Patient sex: M
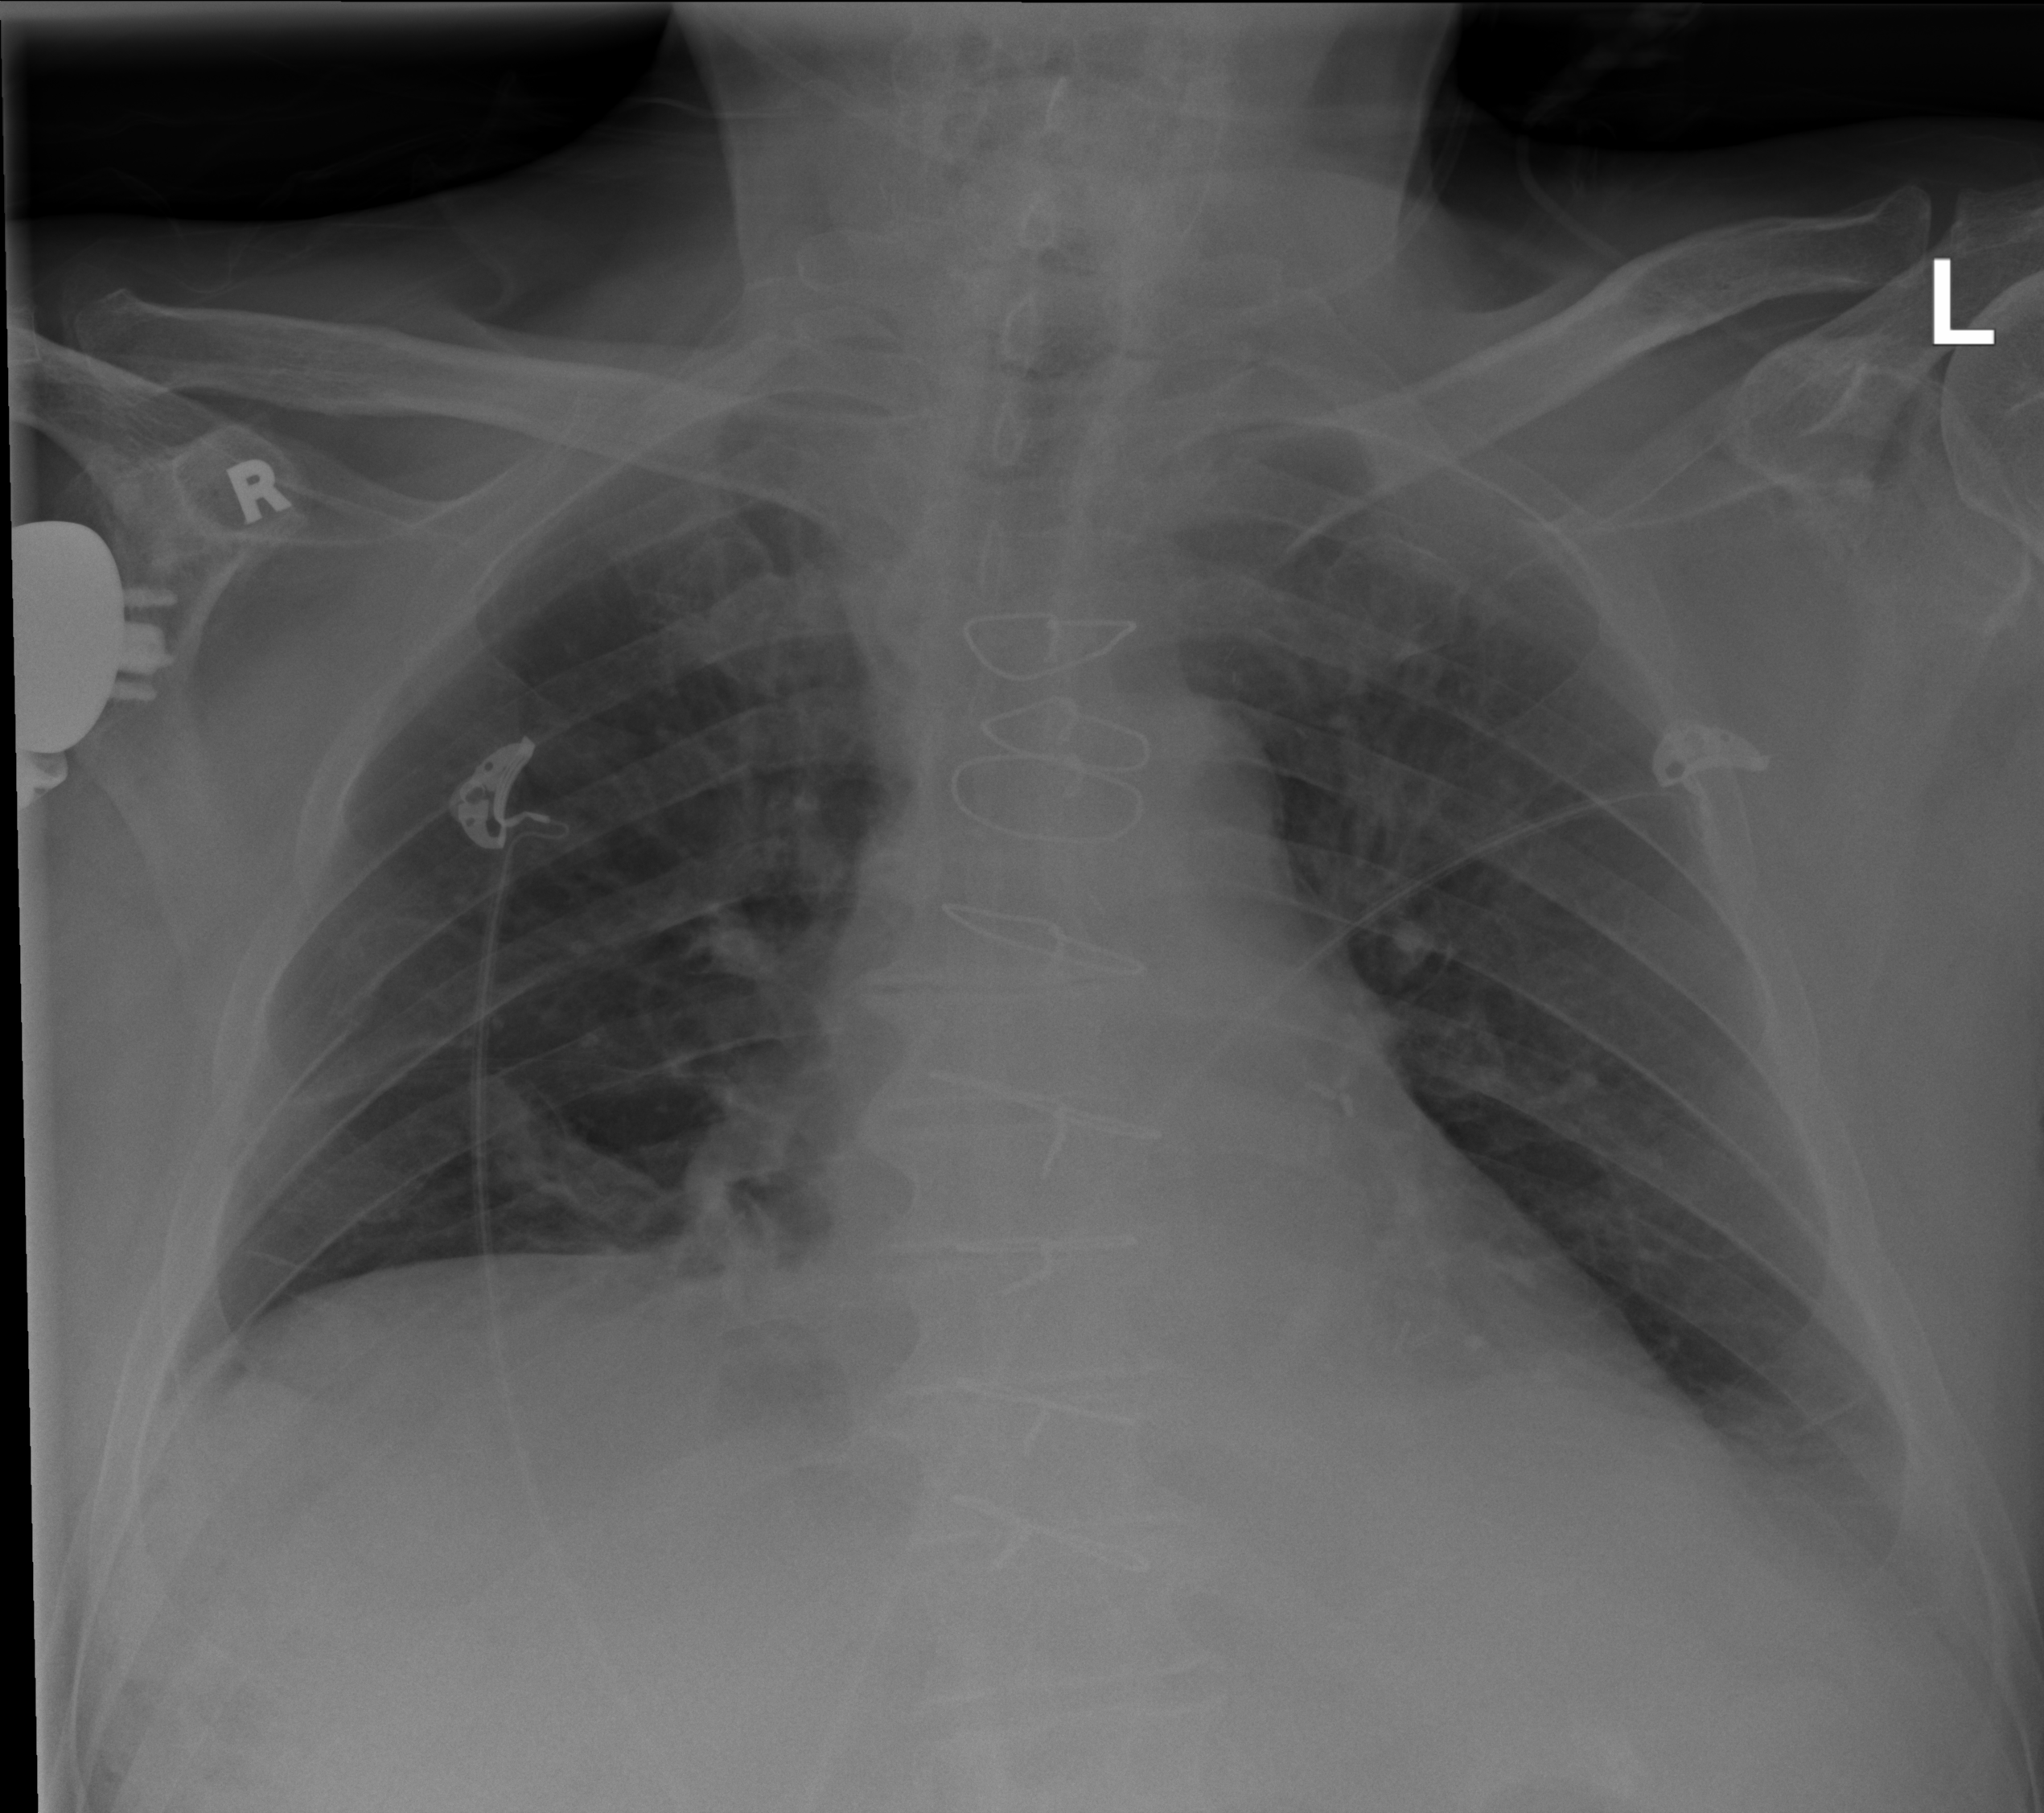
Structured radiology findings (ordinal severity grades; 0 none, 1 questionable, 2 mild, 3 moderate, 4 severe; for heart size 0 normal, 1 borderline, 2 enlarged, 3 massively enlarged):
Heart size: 2
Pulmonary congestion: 0
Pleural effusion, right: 0
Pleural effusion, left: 2
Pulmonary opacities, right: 0
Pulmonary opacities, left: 0
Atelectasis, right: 2
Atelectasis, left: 2